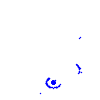
Particle: kaon